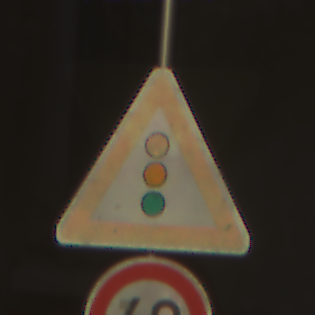
Verkehrszeichen: Lichtzeichenanlage
Zusatzzeichen unten: Geschwindigkeit60
Umgebung: Outdoor, Urban
Tageszeit: Midday
Wetter: Clear
Licht: Natural
Jahreszeit: NotSpecified
Kontrast: HighContrast